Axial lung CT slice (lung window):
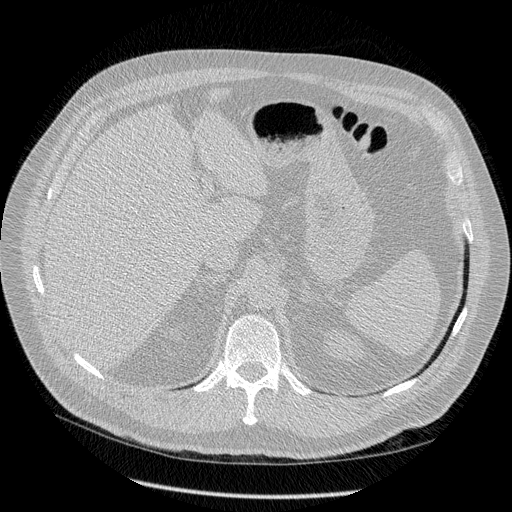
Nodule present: no